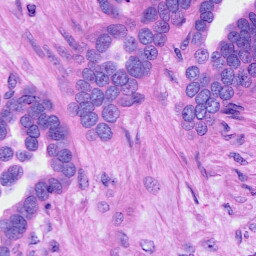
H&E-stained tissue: Ovarian